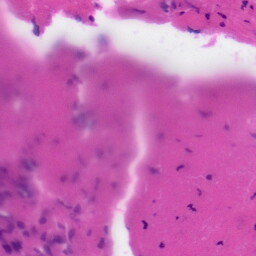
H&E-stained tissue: Tonsil